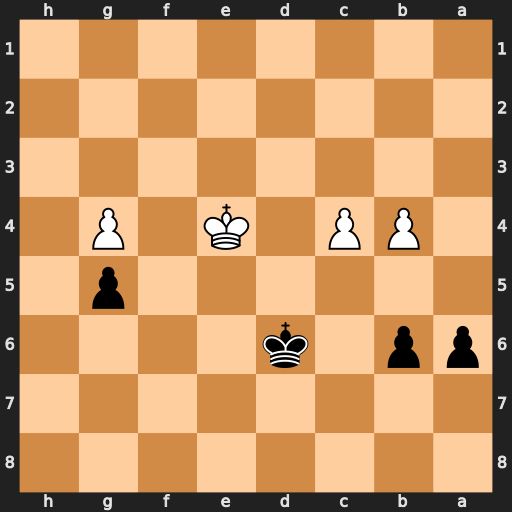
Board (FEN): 8/8/pp1k4/6p1/1PP1K1P1/8/8/8
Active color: b
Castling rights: -
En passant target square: -
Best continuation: a5 c5+ Kc6 cxb6 axb4 Kd3 Kxb6